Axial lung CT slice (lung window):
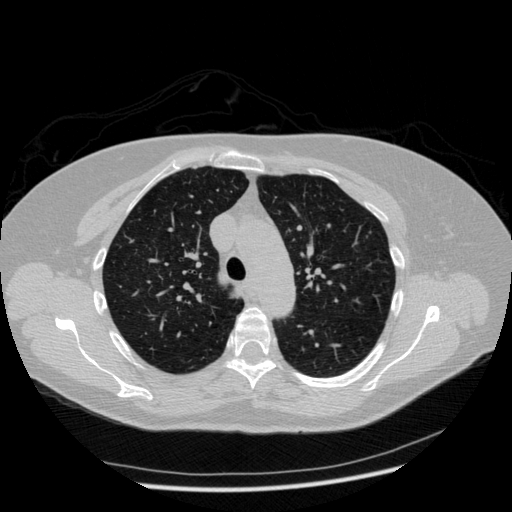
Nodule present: no